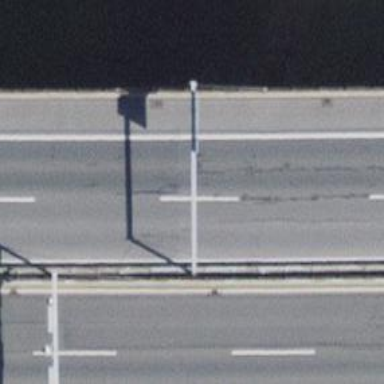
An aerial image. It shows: Gantry structure.